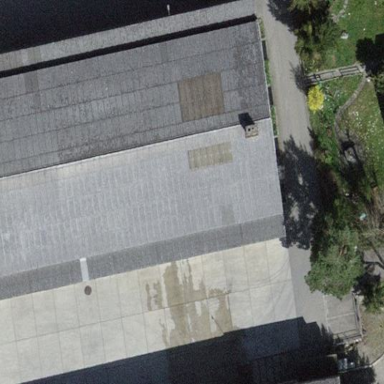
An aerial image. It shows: Building with tiled roof.